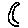
Label: moon